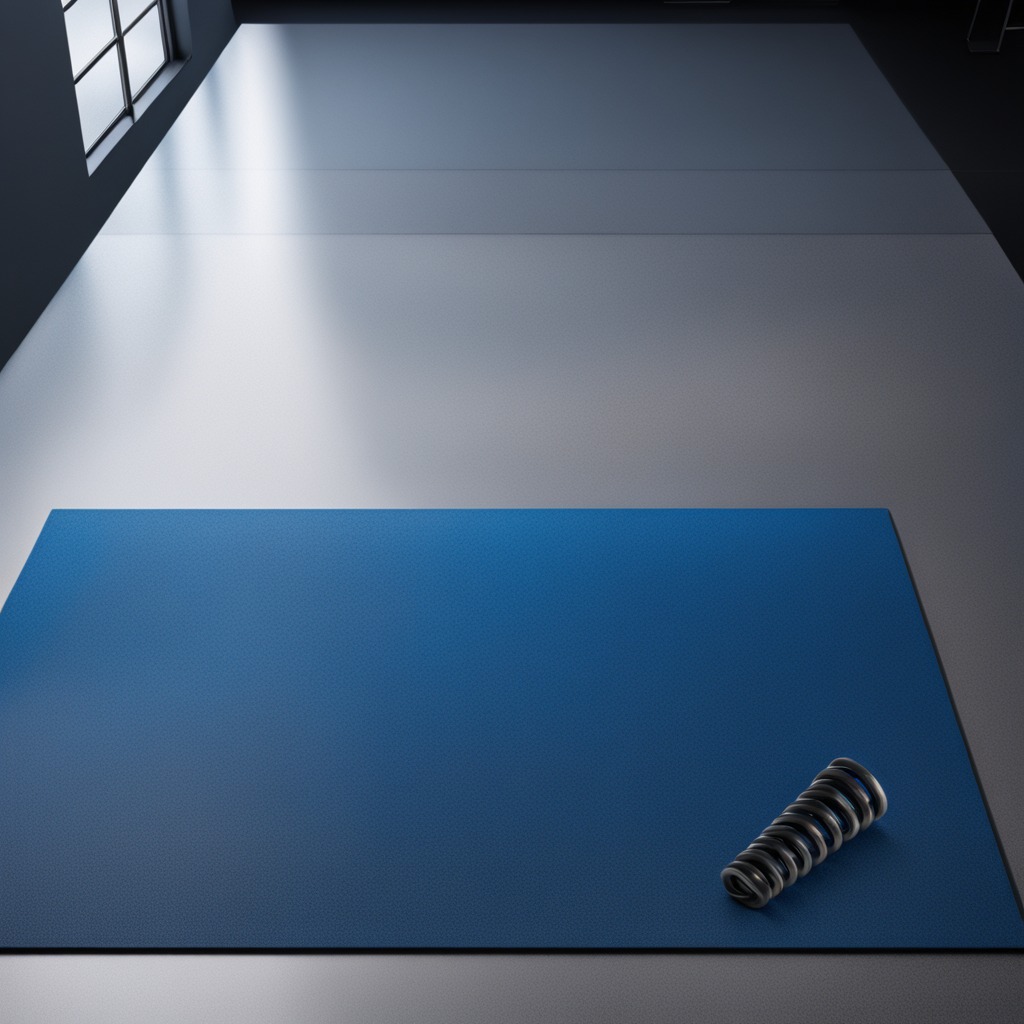
A coiled metal spring is lying on the granite tabletop.